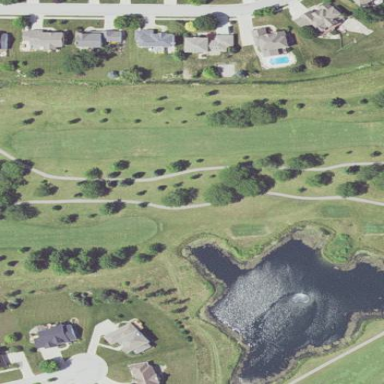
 found in golf course as lateral water hazard."